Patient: sex M, age 36
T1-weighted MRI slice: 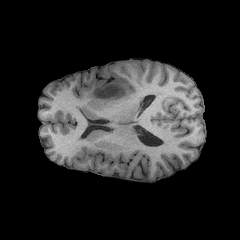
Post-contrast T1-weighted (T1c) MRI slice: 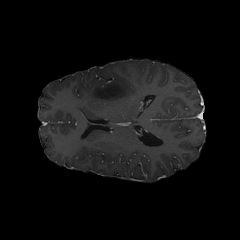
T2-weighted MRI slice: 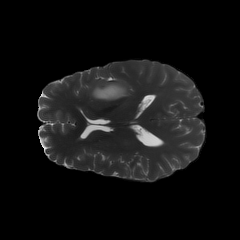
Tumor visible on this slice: yes
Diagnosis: Astrocytoma, IDH-mutant
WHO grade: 3